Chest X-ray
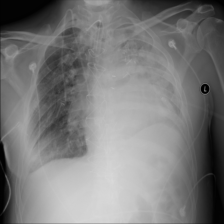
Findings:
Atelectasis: negative
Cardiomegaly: negative
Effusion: negative
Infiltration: negative
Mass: negative
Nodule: negative
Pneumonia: negative
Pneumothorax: negative
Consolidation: negative
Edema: negative
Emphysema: negative
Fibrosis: negative
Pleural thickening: negative
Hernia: negative